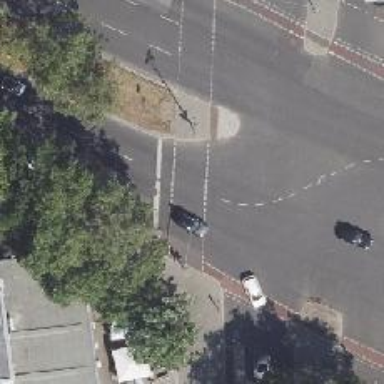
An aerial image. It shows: Footway crossing equipped with traffic signals.